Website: lowes
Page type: cart
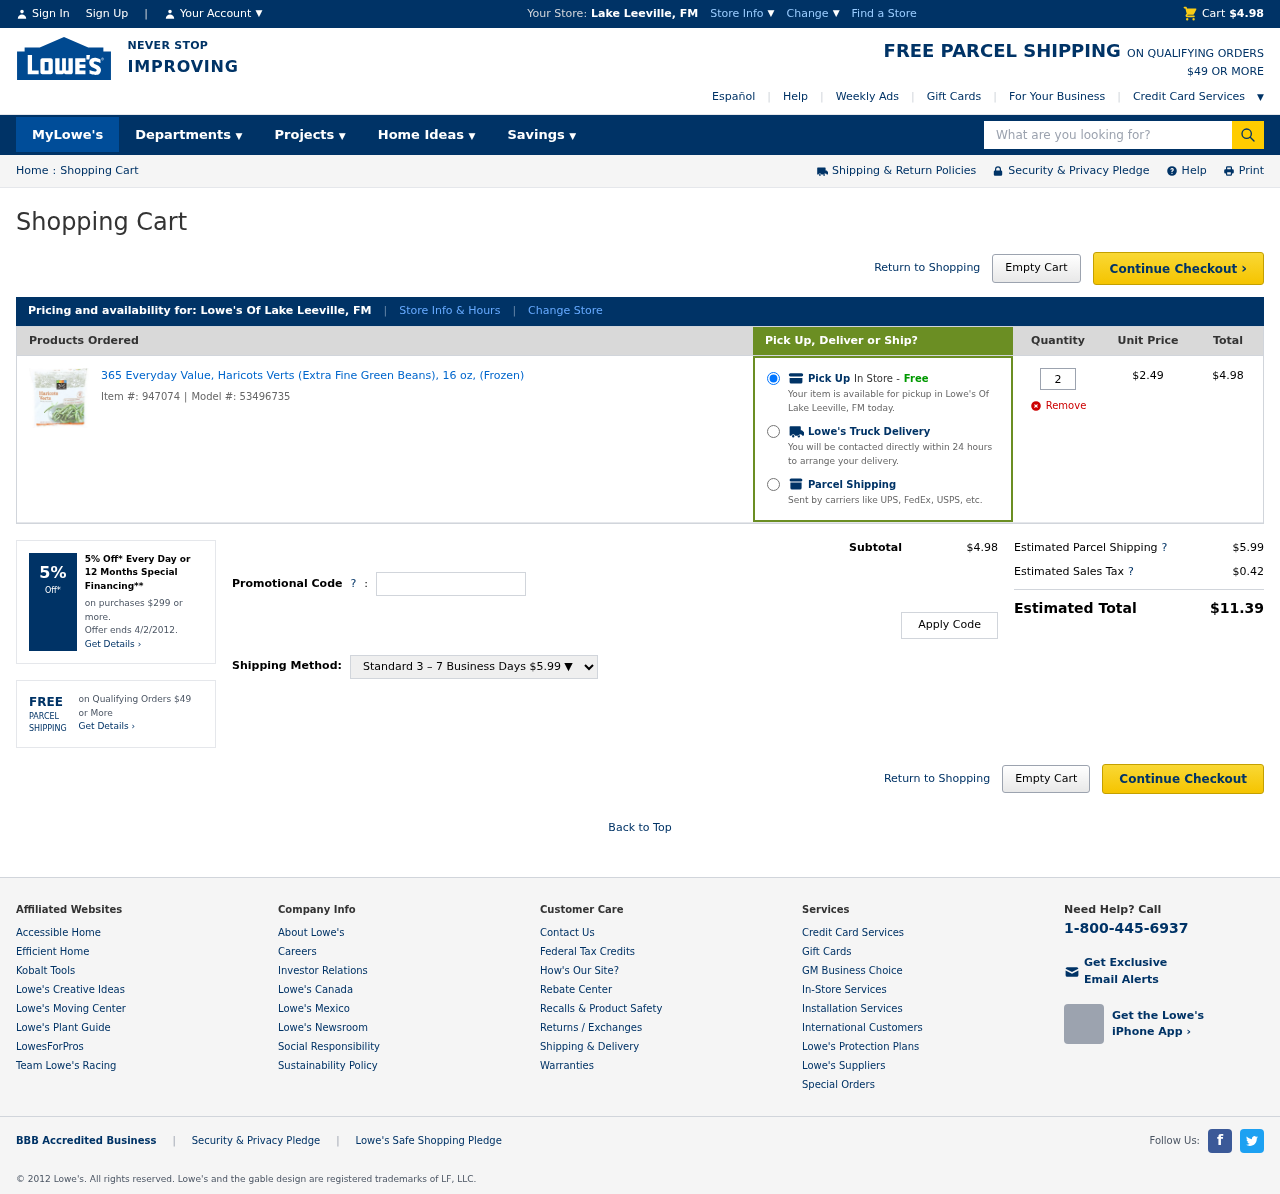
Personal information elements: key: PII_CITY_STATE
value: Lake Leeville, FM
Product elements: key: PRODUCT1_NAME
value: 365 Everyday Value, Haricots Verts (Extra Fine Green Beans), 16 oz, (Frozen)
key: PRODUCT1_PRICE
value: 2.49
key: PRODUCT1_QUANTITY
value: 2
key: PRODUCT1_ITEM_NUMBER
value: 947074
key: PRODUCT1_MODEL_NUMBER
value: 53496735
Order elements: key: ORDER_SUBTOTAL
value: $4.98
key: ORDER_ITEM_TOTAL
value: $4.98
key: ORDER_SHIPPING
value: $5.99
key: ORDER_TAX
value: $0.42
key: ORDER_TOTAL
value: $11.39
Search elements: key: HEADER_SEARCH
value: What are you looking for?